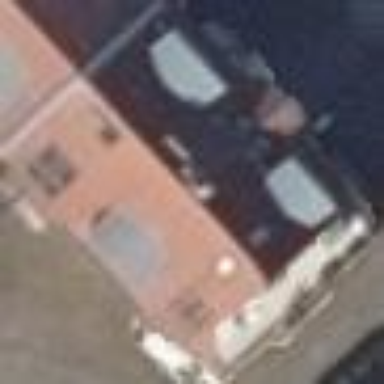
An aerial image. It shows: Apartments building with mansard roof.